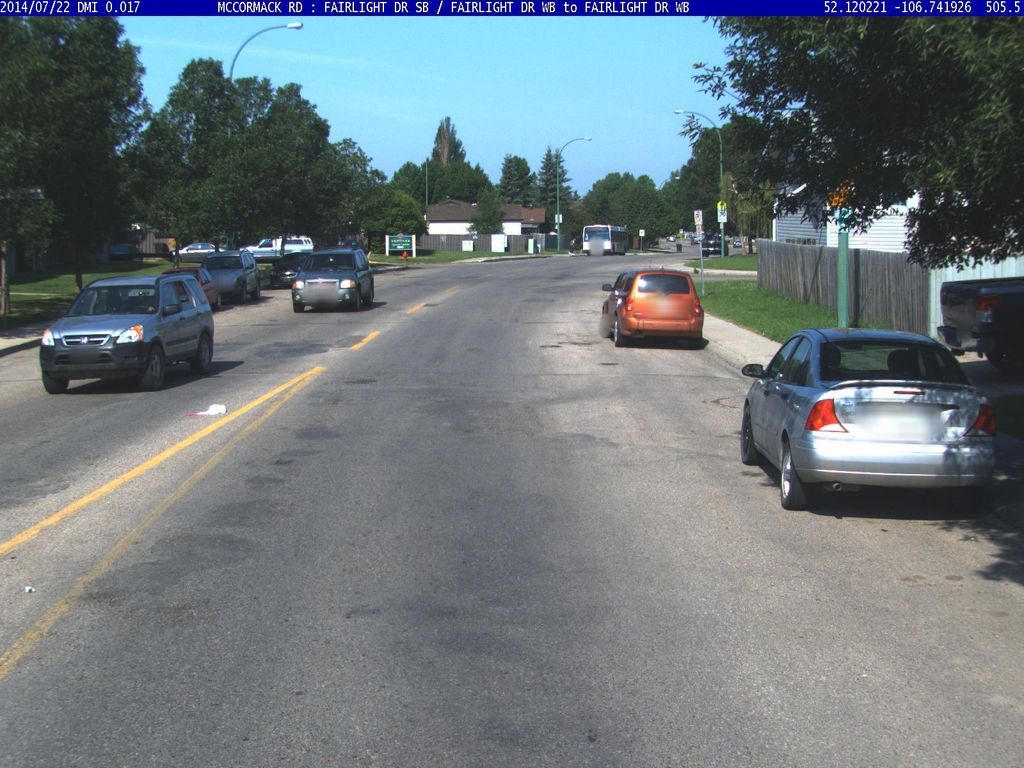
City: saskatoon